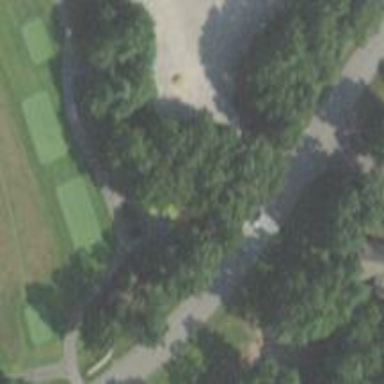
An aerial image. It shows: Pathway for golf carts.